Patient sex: F
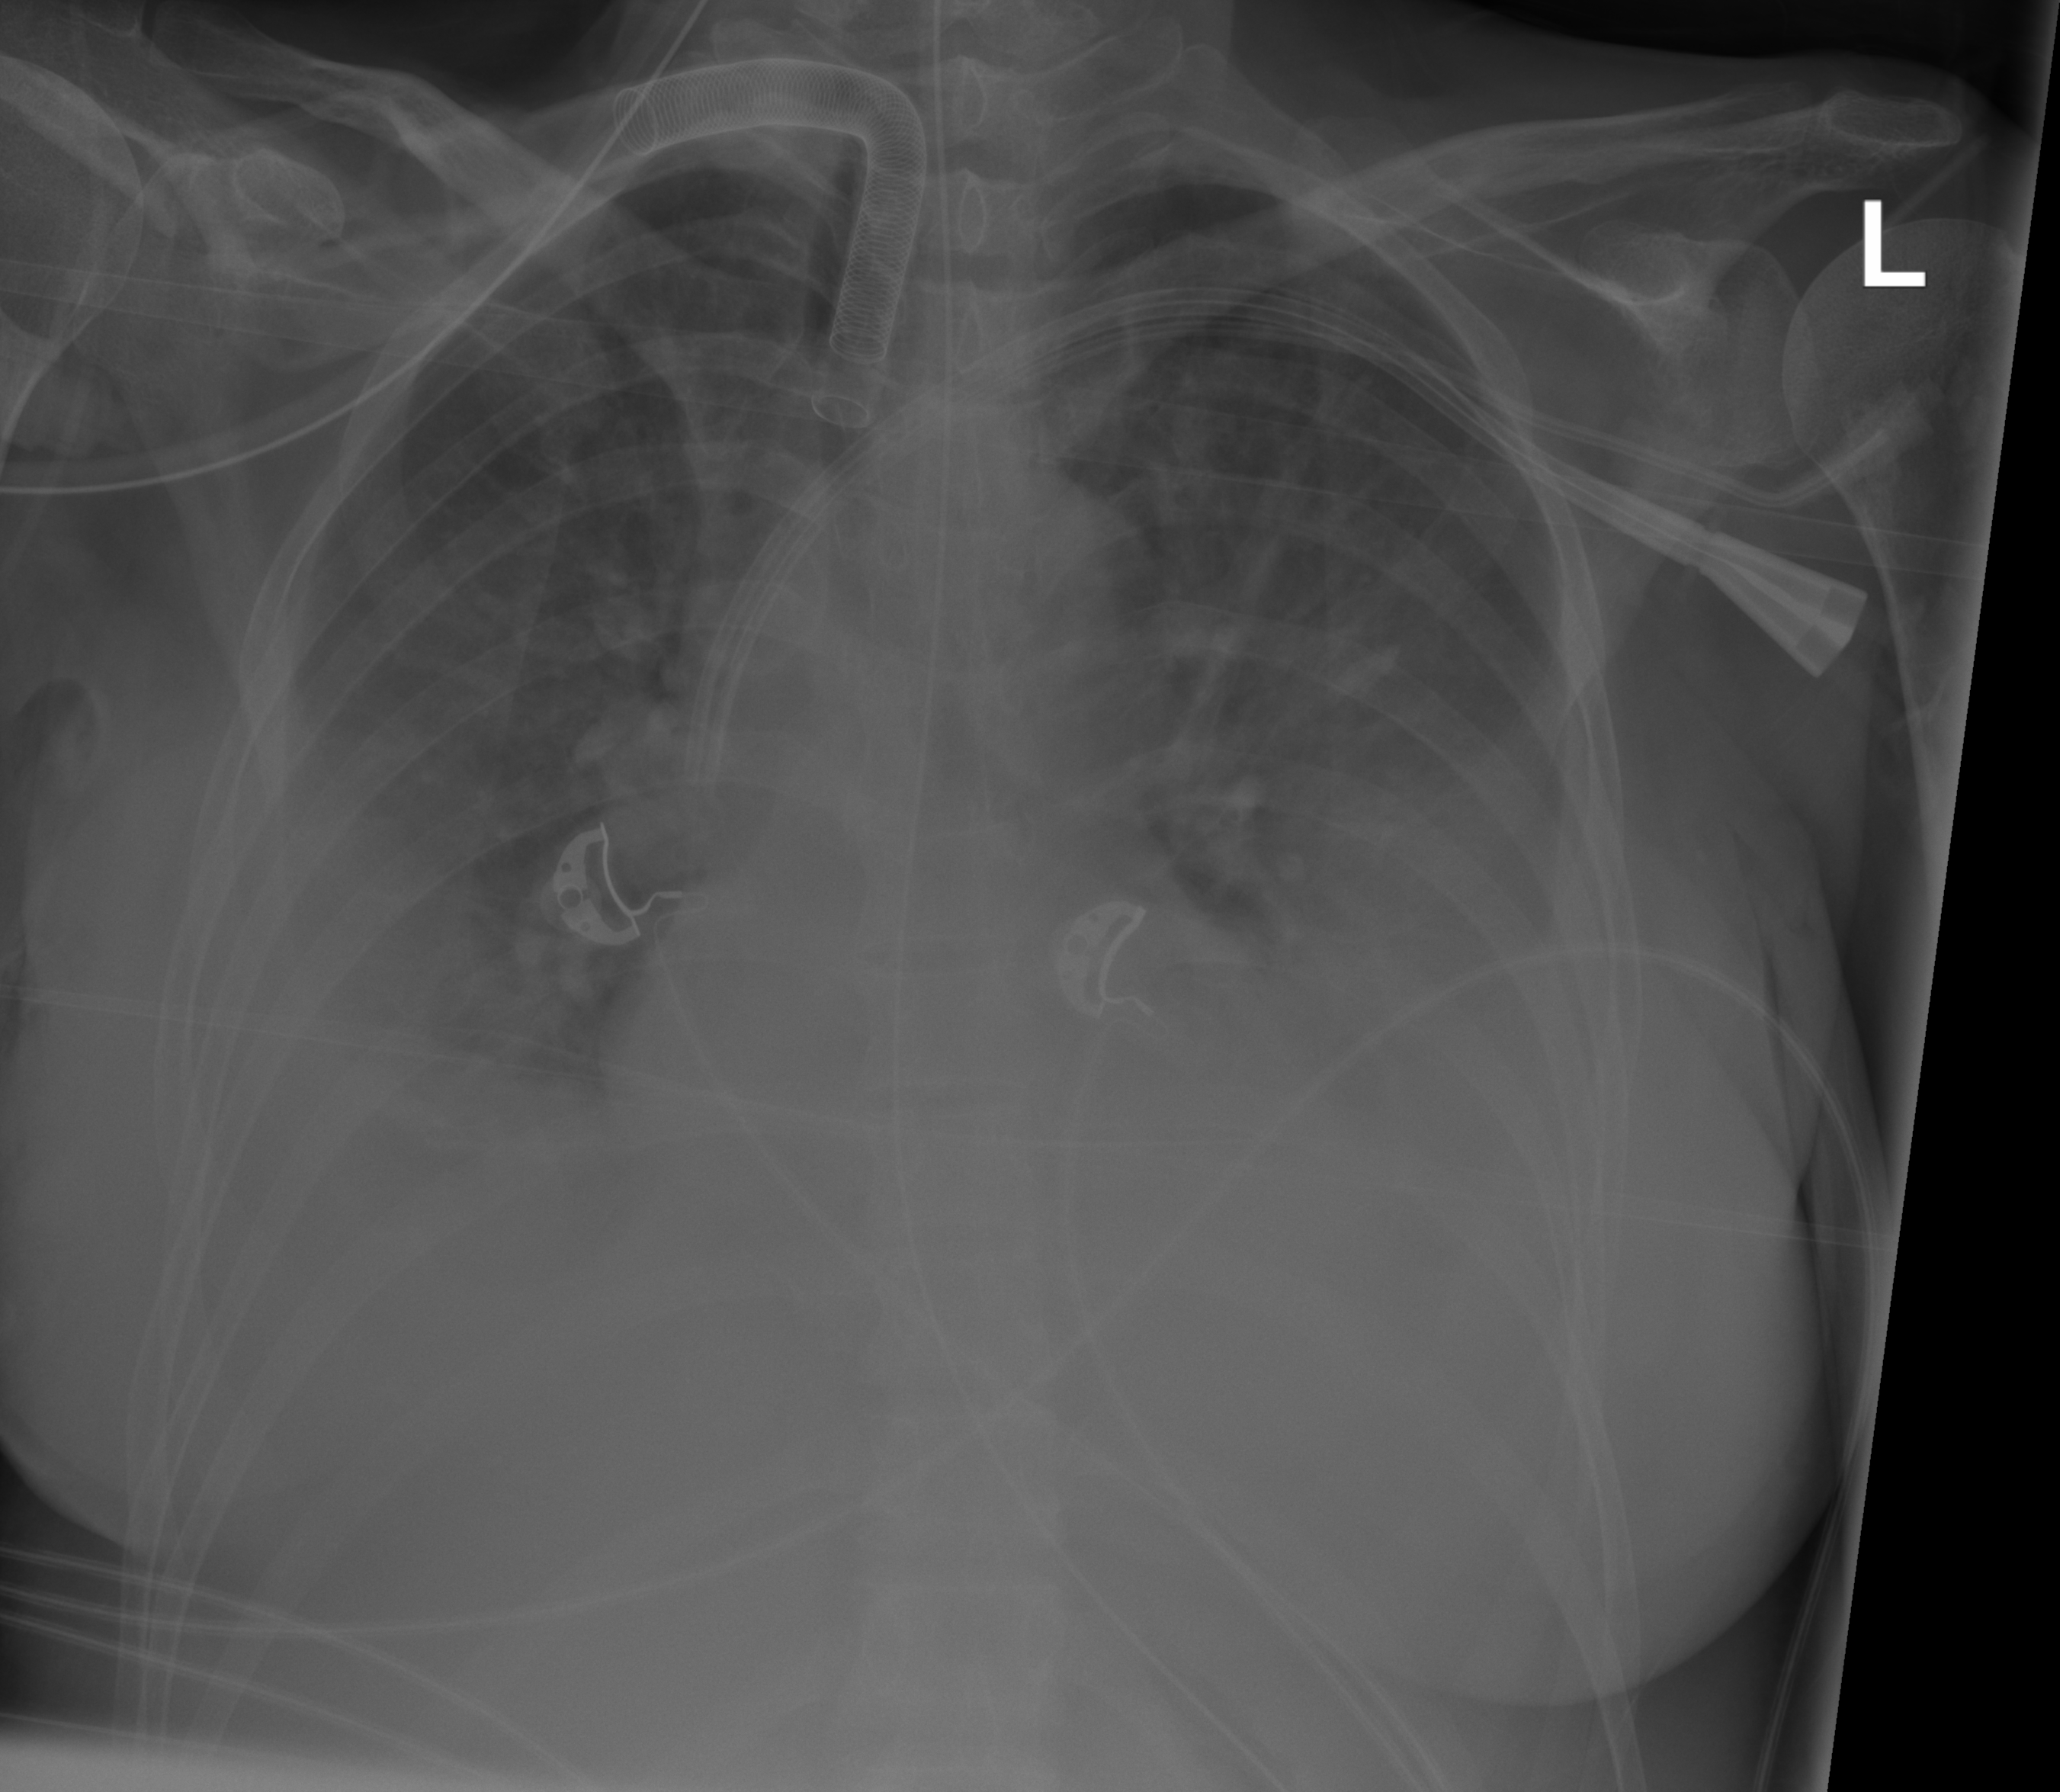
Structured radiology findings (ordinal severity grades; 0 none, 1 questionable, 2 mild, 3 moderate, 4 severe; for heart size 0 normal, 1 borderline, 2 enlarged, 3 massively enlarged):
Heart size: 0
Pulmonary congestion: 2
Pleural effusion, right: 3
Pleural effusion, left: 3
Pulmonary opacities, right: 2
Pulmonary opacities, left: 2
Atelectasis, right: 3
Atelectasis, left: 3